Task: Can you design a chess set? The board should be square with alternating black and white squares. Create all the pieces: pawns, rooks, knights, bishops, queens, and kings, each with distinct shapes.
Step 1454:
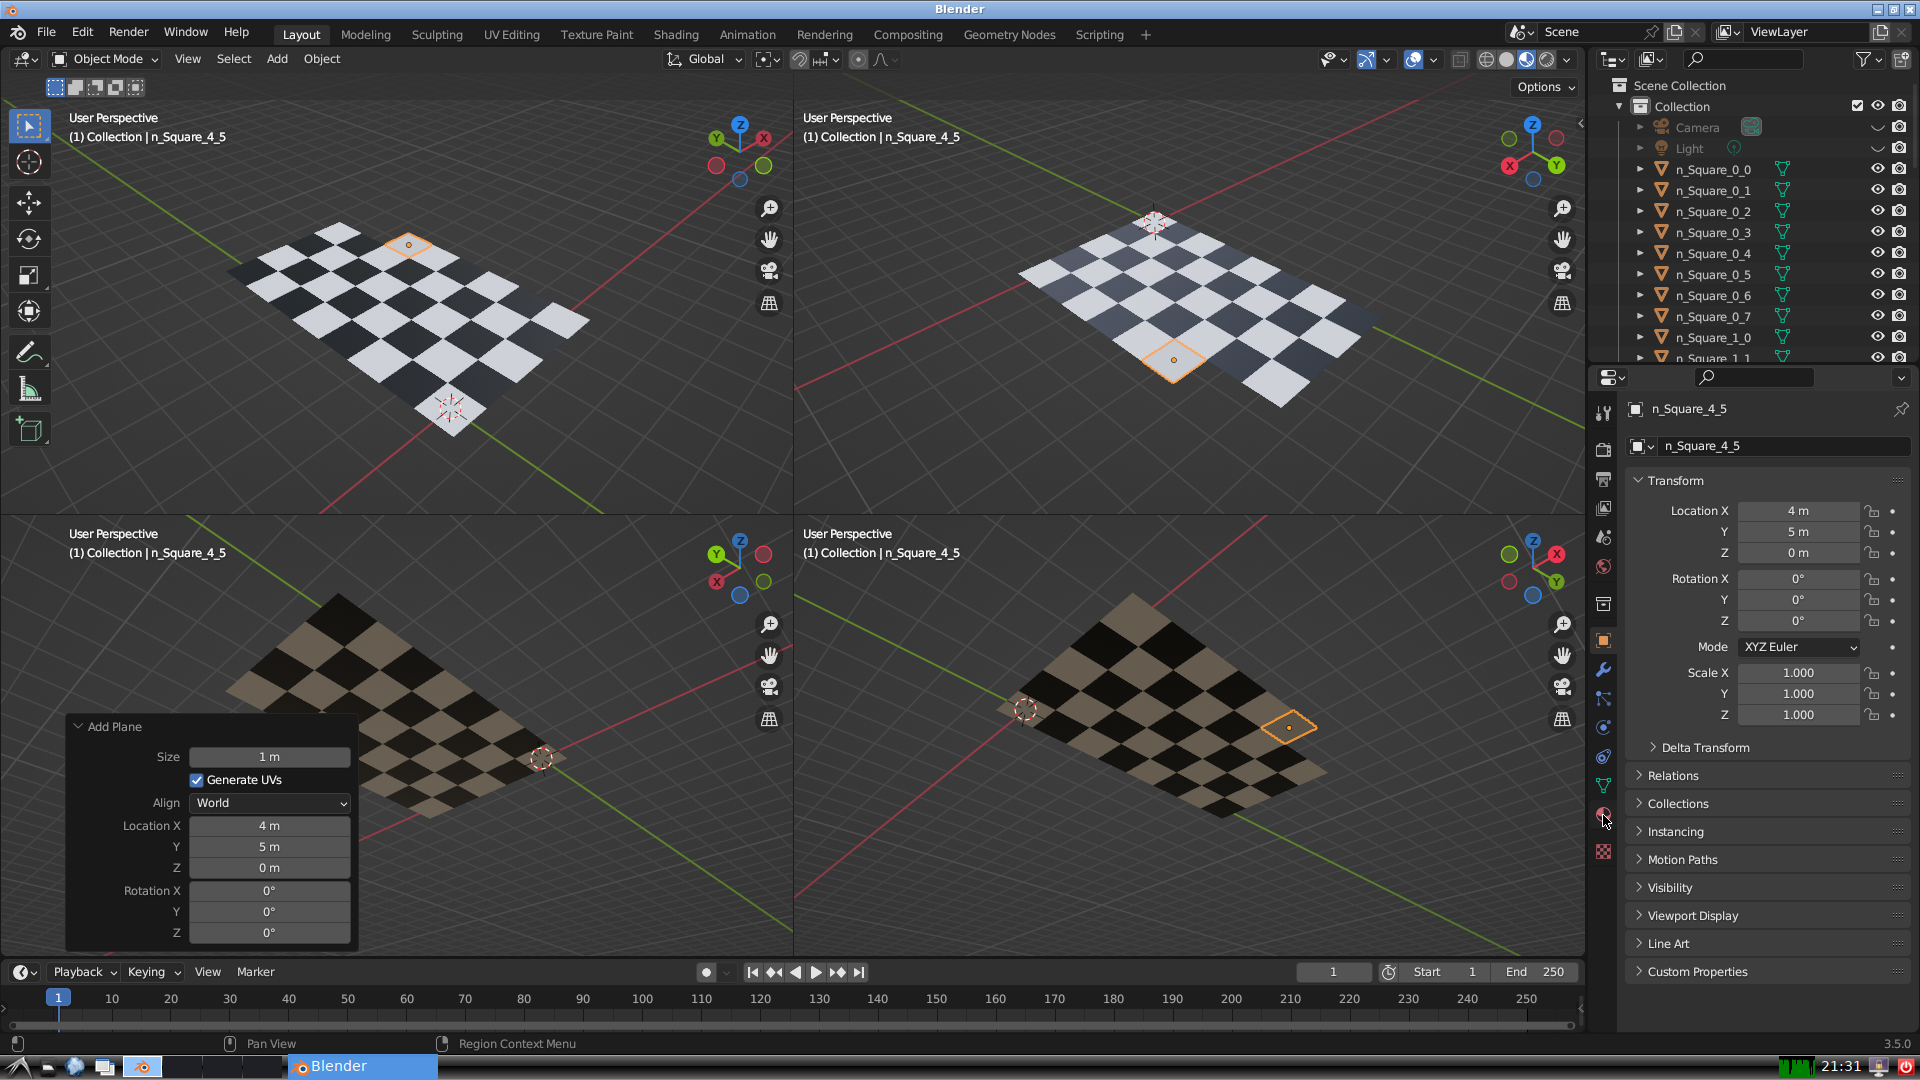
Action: click: no